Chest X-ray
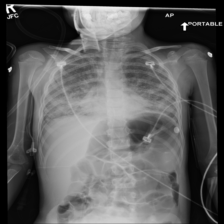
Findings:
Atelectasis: negative
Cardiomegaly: negative
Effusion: negative
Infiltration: negative
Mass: negative
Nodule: negative
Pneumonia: positive
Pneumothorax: negative
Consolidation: negative
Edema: negative
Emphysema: negative
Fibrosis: negative
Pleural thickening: negative
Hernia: negative